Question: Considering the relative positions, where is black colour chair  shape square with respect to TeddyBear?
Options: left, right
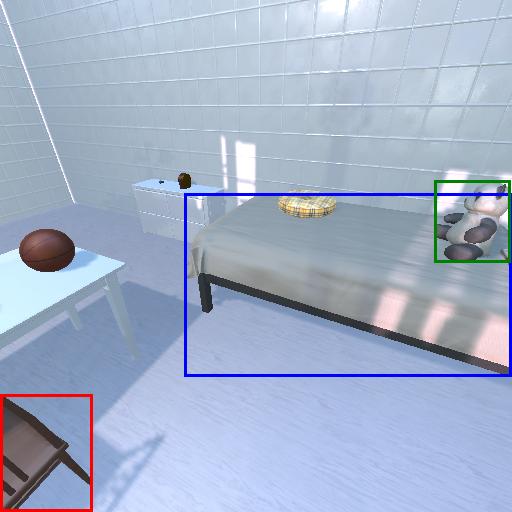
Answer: left